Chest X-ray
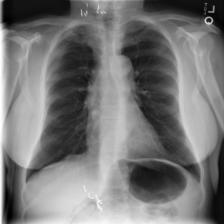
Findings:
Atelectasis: negative
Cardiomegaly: negative
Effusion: negative
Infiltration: negative
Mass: negative
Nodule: negative
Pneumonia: negative
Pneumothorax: negative
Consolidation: negative
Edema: negative
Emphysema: negative
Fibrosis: negative
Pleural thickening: negative
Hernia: negative